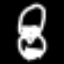
Label: hourglass